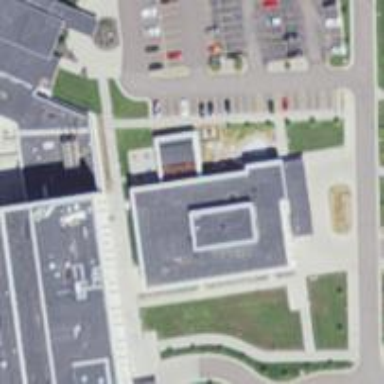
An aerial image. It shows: Healthcare clinic.